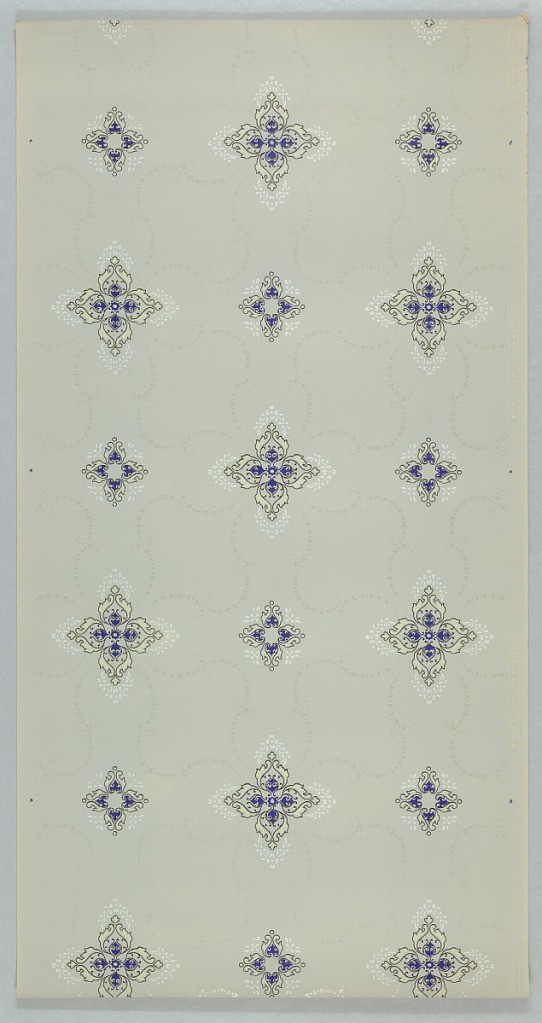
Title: Ceiling paper
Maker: Gossler and Wilt Wall Paper Co., Philadelphia, Pennsylvania
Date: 1905–1915
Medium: Machine-printed paper, liquid mica
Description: Two quatrefoil motifs, one larger, one smaller, are connected and separated by vining foliate ogival lines. Printed in deep blue, tan, black, gray, and white mica on light colored ground.